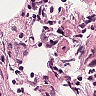
Metastatic tissue present: no